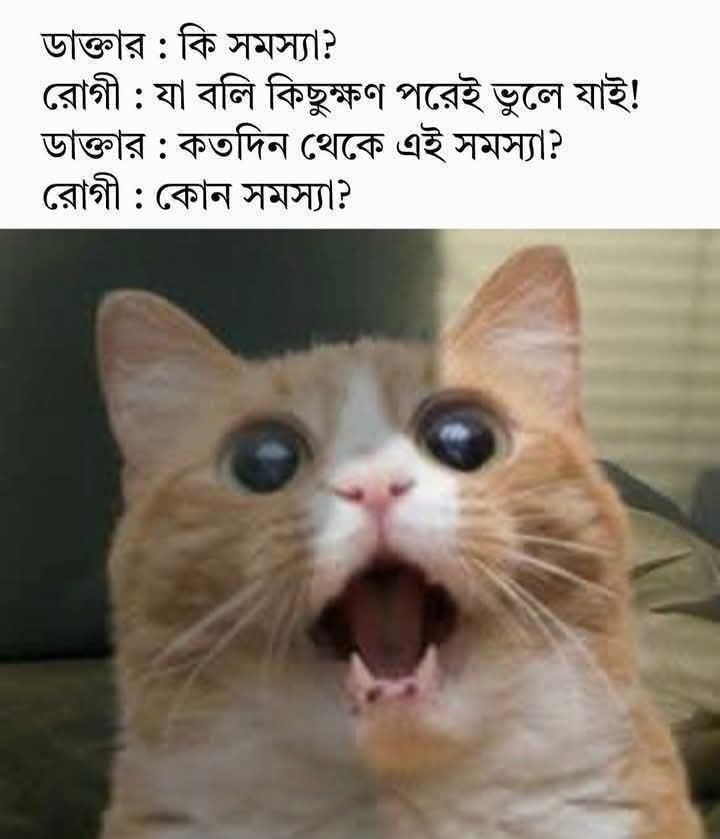
Text: ডাক্তার: কি সমস্যা?
রোগী : যা বলি কিছুক্ষণ পরেই ভুলে যাই!
ডাক্তার : কতদিন থেকে এই সমস্যা?
রোগী: কোন সমস্যা?
Label: Non Hate